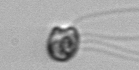
Label: flagellate_morphotype1